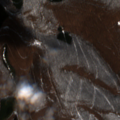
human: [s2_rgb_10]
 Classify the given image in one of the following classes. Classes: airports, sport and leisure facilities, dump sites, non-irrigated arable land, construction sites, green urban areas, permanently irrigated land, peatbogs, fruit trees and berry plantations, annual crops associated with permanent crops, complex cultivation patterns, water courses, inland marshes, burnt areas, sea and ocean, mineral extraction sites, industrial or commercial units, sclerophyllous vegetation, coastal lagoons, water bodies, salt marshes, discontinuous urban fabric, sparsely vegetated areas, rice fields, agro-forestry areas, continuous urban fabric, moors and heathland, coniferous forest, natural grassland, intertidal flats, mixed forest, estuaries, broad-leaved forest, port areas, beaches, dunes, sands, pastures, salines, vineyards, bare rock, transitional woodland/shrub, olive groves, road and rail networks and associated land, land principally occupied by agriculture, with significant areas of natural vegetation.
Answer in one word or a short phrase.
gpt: broad-leaved forest, mixed forest